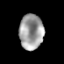
Tissue: prostate
Cell type: T cells
Senescence score: 0.3543
Nuclear area (px): 828
Mean DAPI intensity: 158.644